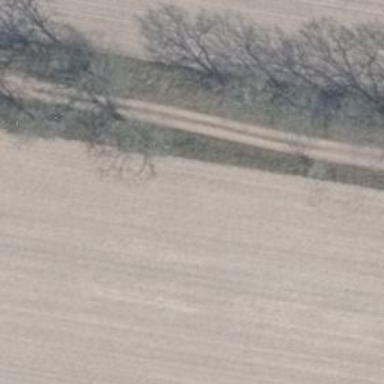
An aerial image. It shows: Row of trees in natural setting.